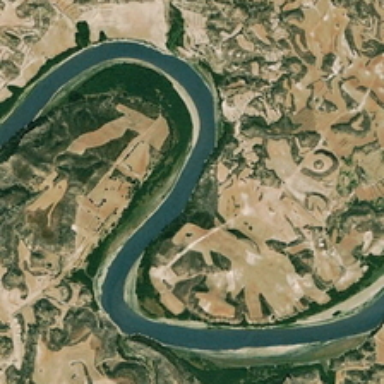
Many green plants and barelands are in two sides of a curved river .